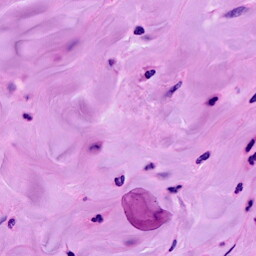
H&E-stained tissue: Breast